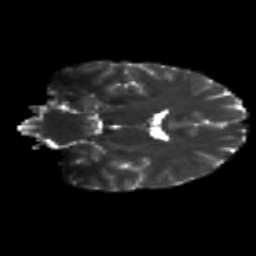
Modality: T2w
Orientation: coronal
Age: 28
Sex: female
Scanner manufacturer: siemens
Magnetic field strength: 3 T
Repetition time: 8.8 s
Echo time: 0.085 s